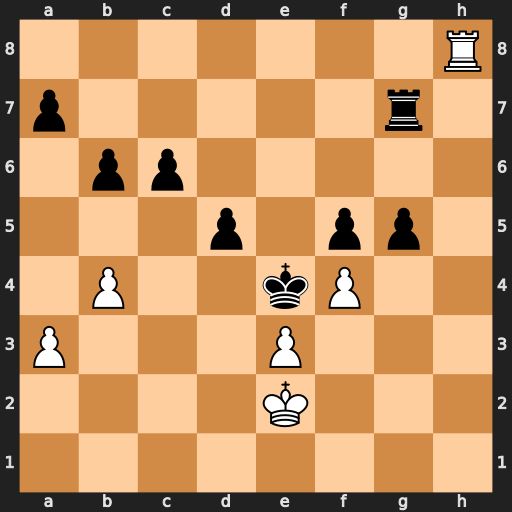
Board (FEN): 7R/p5r1/1pp5/3p1pp1/1P2kP2/P3P3/4K3/8
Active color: w
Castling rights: -
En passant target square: -
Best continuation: Re8+ Re7 Rxe7#